Field crop: maize
Growth stage: 2
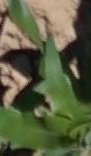
Species: maize